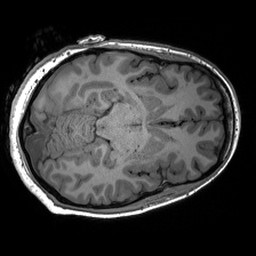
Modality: T1w
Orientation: axial
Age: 26
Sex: female
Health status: healthy
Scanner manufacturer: siemens
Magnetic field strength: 3 T
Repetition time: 2.53 s
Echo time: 0.00288 s